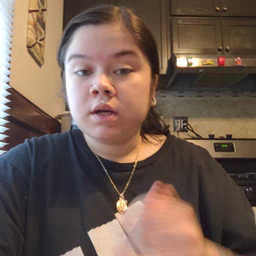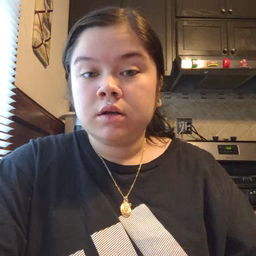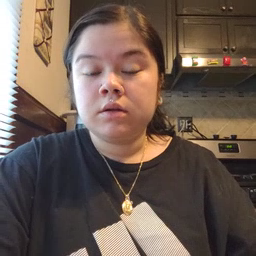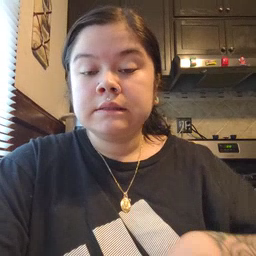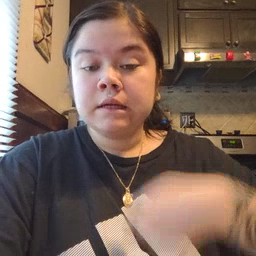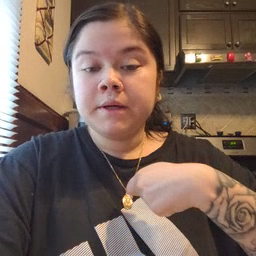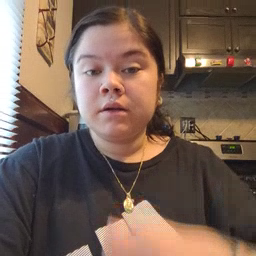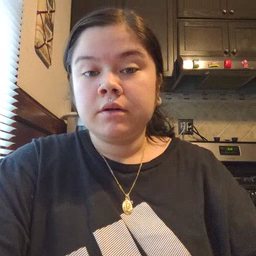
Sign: zipper